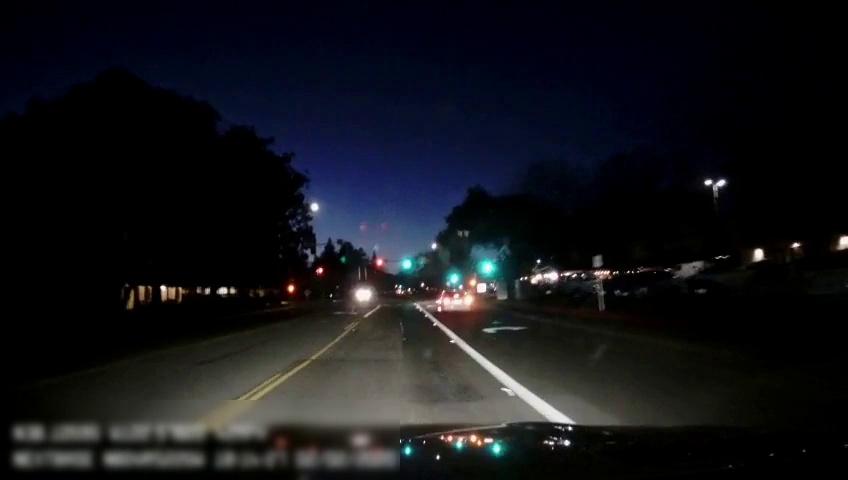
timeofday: Night
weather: Other
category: Drivable Space
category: Vehicles | Car
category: Vehicles | SUV
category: Vehicles | Van
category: Vehicles | Car
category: Vehicles | SUV
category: Vehicles | SUV
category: Lanes | Current Lane
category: Lanes | Opposite Lane
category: Lanes | Alternate Lane
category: Lanes | Current Lane
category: Traffic | Lights
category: Traffic | Lights
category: Traffic | Lights
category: Traffic | Lights
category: Traffic | Lights
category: Traffic | Lights